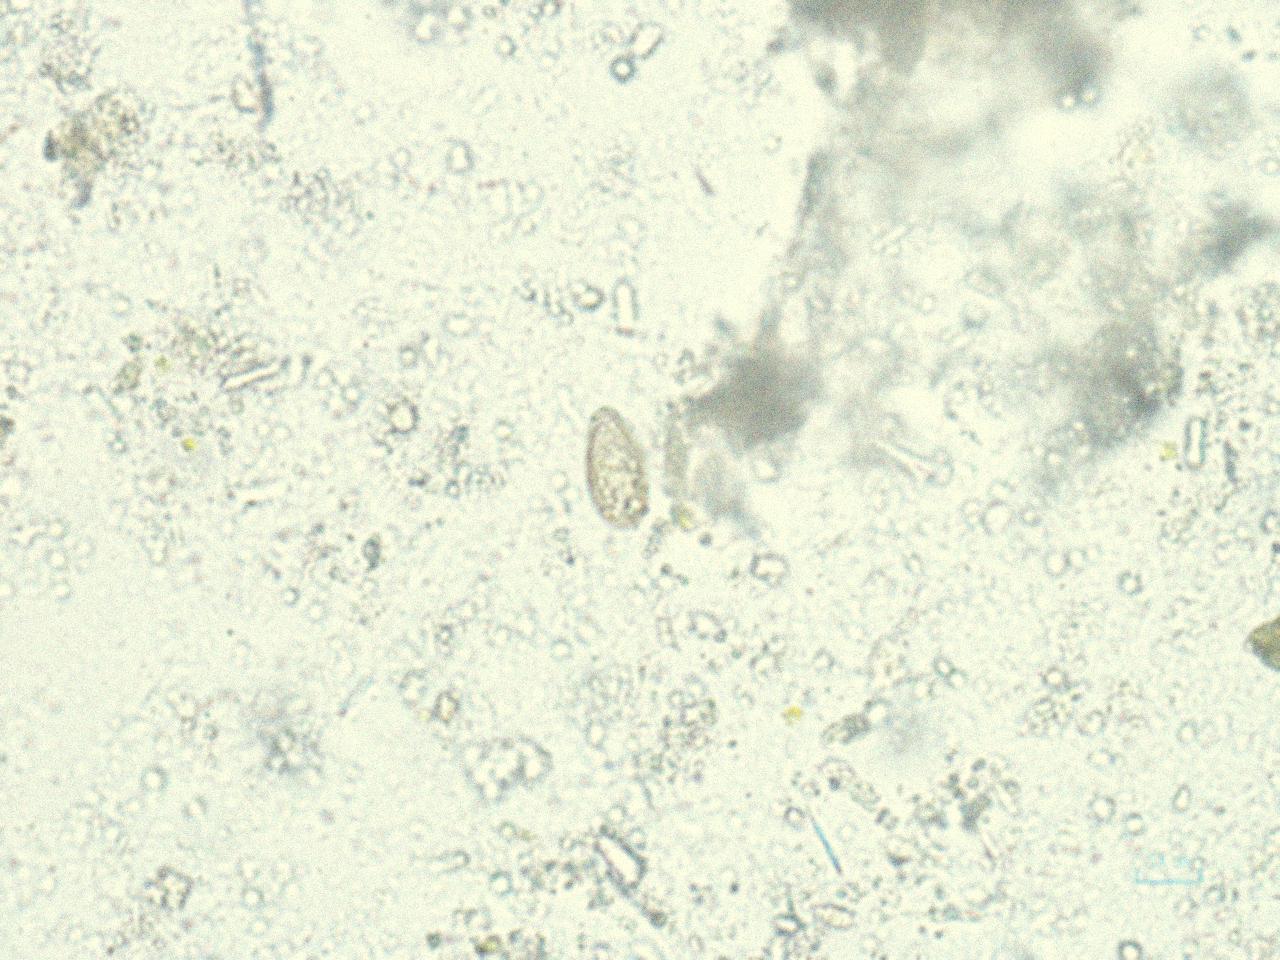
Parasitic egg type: Opisthorchis viverrine